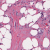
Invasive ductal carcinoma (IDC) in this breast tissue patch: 1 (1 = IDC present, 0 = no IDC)